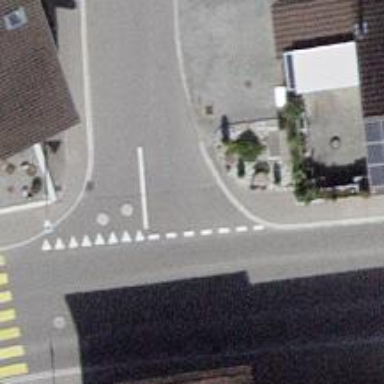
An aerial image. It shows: Unmarked crossing on footway.